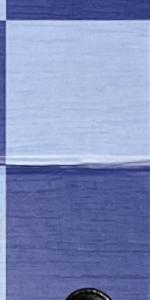
Label: Empty